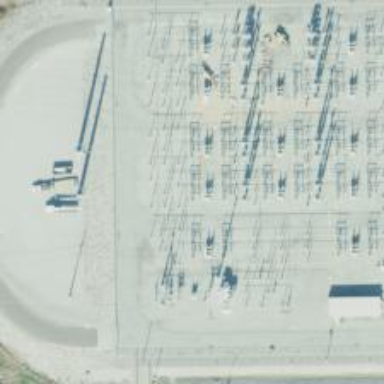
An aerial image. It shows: Switch used for power control.